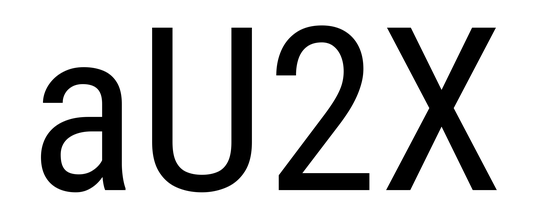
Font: Roboto_Condensed_Regular